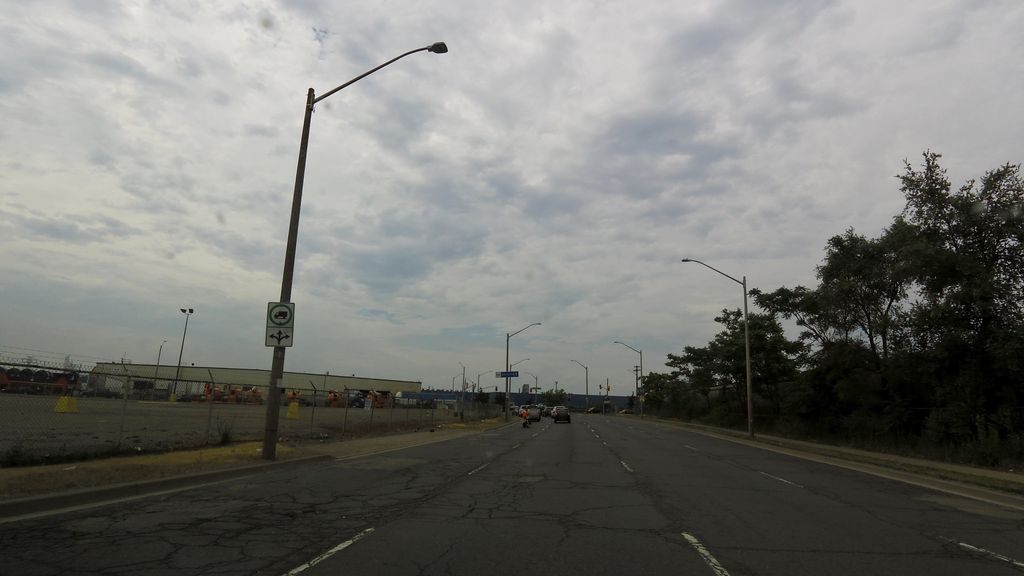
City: hamilton